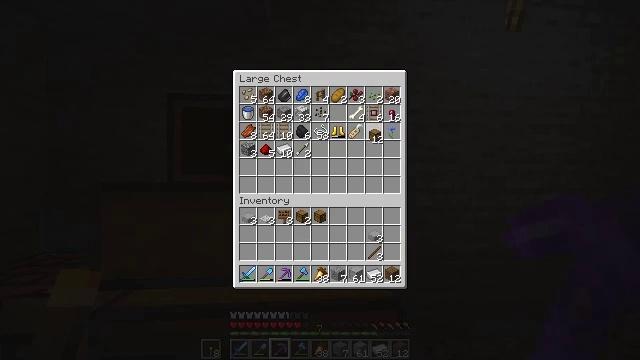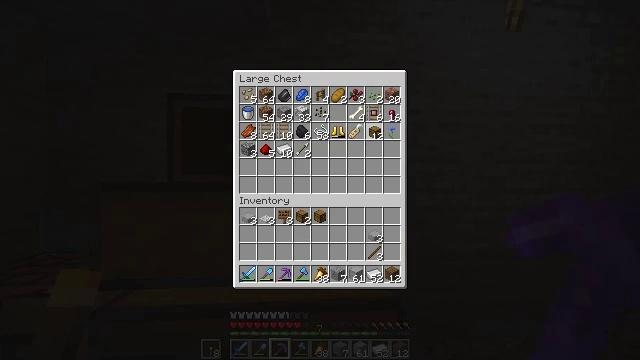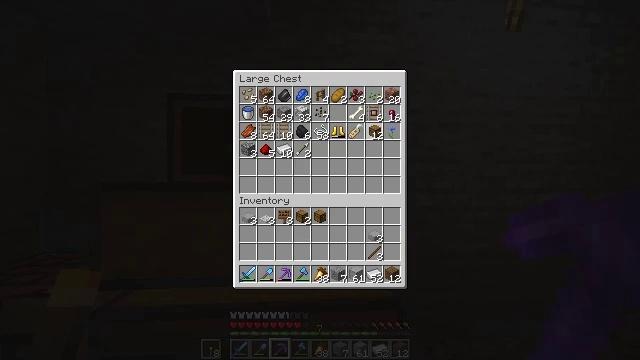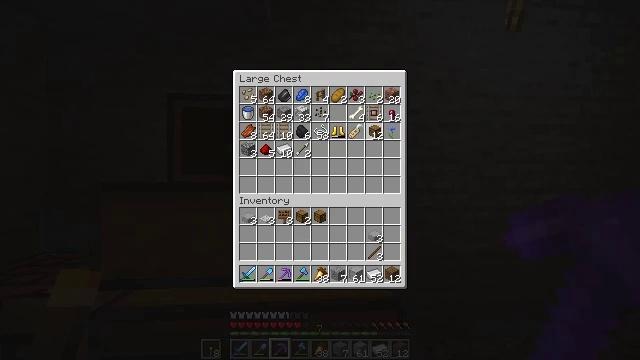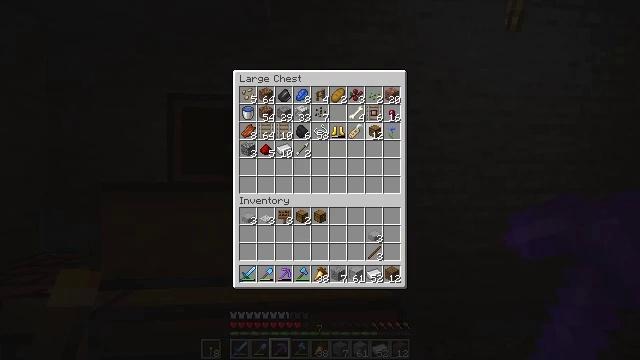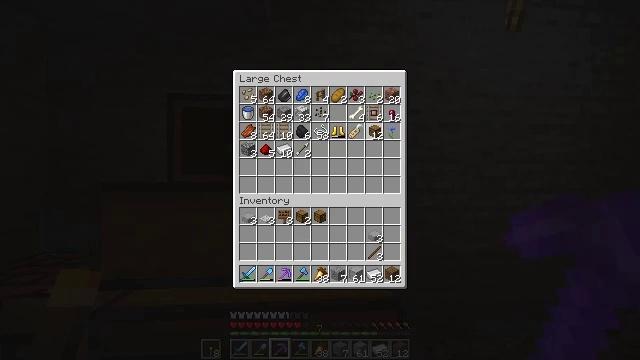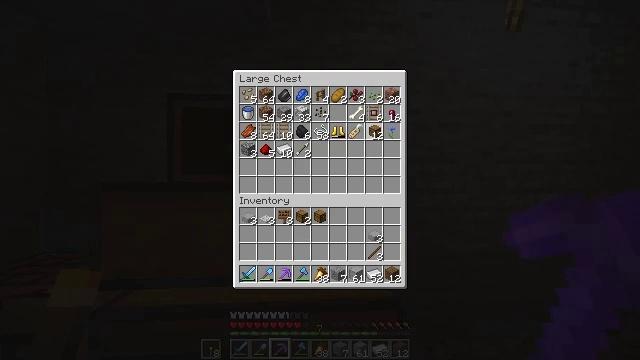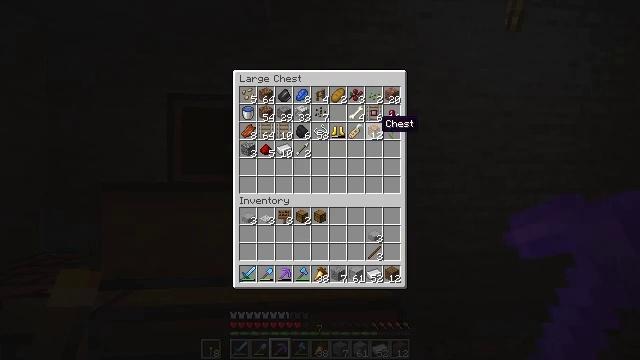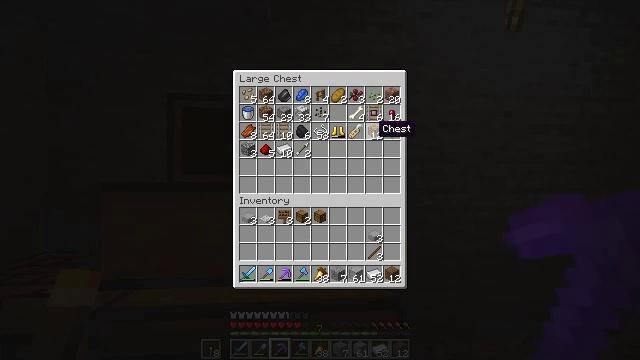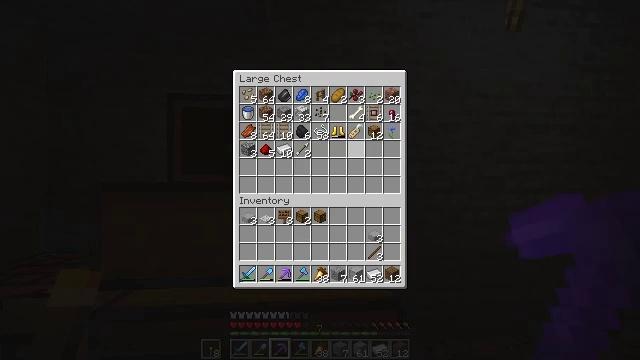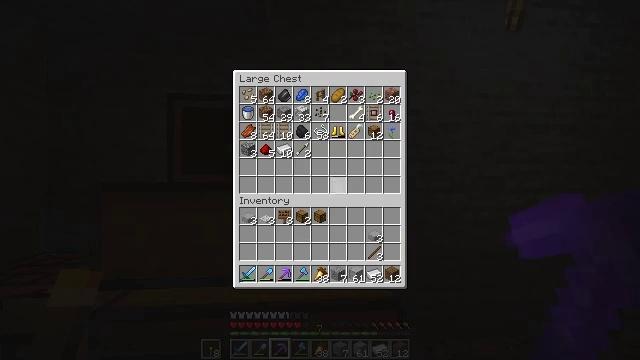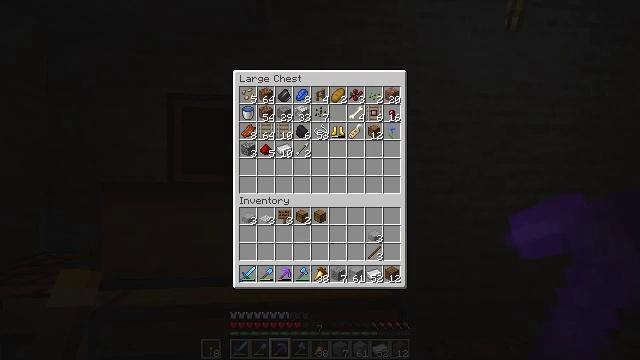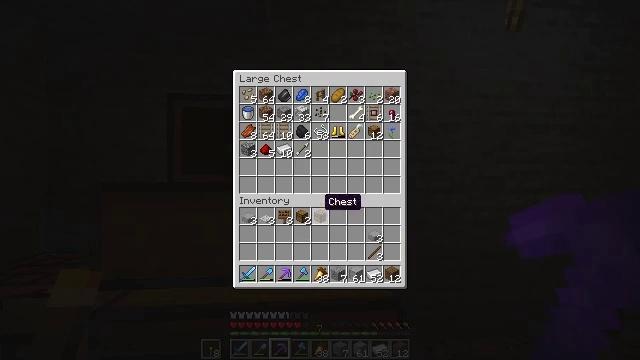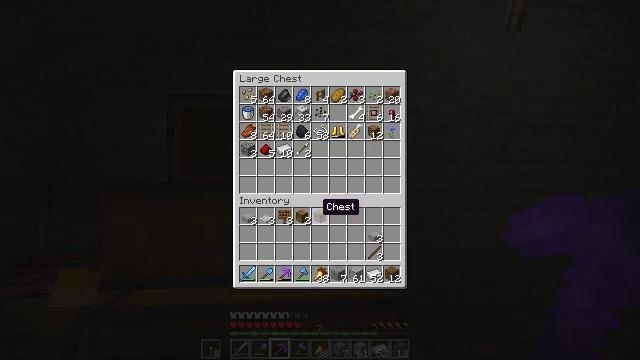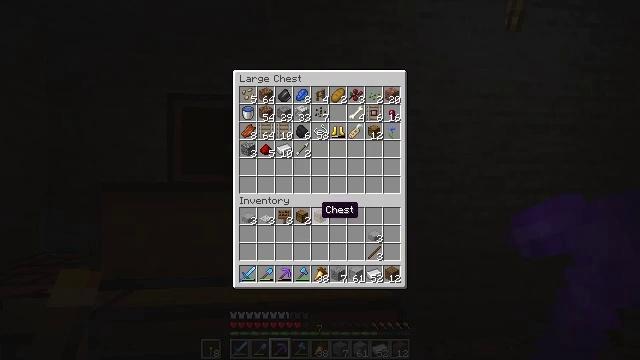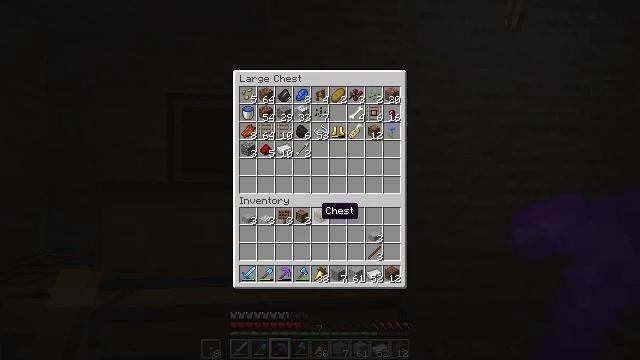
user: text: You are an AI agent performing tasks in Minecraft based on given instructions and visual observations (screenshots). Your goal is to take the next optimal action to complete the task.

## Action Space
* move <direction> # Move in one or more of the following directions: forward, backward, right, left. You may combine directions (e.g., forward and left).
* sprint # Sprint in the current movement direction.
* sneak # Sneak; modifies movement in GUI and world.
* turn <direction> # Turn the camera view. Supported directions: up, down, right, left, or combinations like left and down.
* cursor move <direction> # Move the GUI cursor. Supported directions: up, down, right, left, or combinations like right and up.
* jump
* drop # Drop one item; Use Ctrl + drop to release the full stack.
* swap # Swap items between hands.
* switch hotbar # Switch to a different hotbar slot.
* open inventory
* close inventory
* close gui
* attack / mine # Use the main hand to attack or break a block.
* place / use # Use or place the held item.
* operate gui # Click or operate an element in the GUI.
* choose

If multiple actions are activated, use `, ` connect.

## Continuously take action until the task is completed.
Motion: motion action
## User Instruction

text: craft item andesite wall
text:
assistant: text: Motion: no_op
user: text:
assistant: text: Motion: no_op
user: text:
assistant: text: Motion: no_op
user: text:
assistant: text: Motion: attack / mine
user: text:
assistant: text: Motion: attack / mine
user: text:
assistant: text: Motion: attack / mine
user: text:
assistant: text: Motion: no_op
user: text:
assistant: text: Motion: no_op
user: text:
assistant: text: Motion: turn left and down
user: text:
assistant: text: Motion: turn left and down
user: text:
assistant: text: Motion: turn left and down
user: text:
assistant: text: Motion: turn down
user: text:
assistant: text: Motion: no_op
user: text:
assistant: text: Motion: no_op
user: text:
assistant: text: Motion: no_op
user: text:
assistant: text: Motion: no_op
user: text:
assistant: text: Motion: no_op
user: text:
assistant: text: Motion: no_op
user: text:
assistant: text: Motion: no_op
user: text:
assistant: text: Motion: attack / mine
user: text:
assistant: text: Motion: attack / mine
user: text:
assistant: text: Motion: no_op
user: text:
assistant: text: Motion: no_op
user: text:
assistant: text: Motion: no_op
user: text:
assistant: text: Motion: no_op
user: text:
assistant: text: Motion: no_op
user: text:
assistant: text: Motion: no_op
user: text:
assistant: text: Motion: attack / mine
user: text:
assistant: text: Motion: attack / mine
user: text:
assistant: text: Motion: no_op